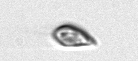
Label: Cryptophyta